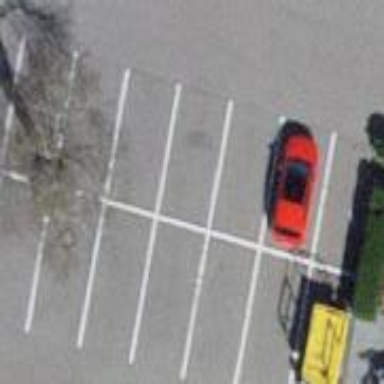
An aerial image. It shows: Parking area with surface.